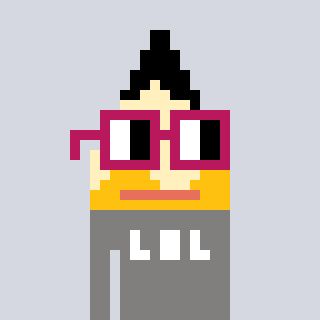
a pixel art character with square dark red glasses, a pencil-shaped head and a bluegrey-colored body on a cool background